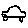
Label: car